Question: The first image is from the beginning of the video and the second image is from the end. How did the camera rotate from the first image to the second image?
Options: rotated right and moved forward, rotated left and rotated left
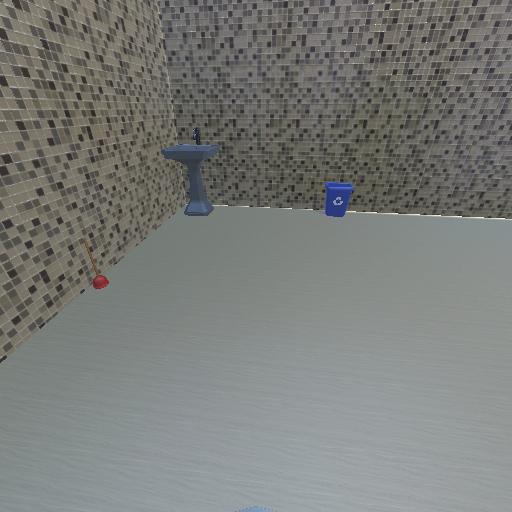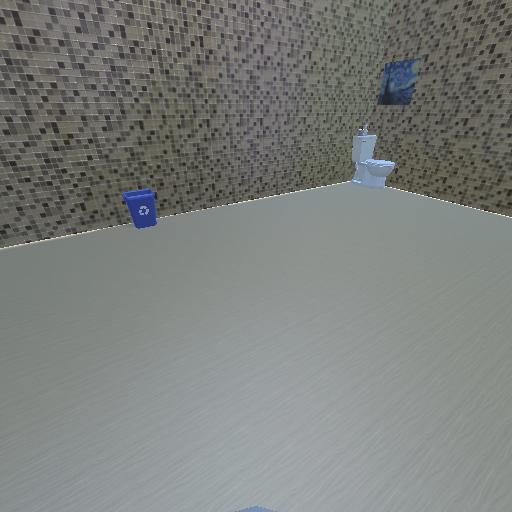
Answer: rotated right and moved forward